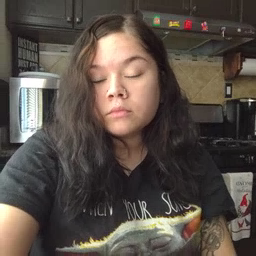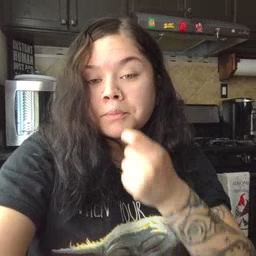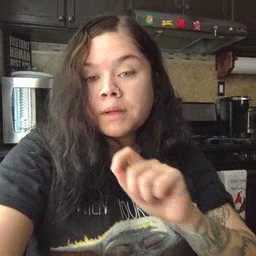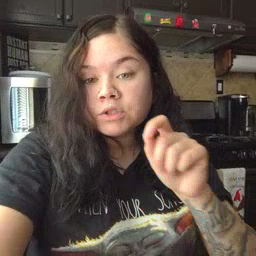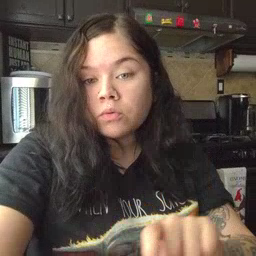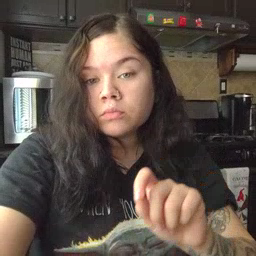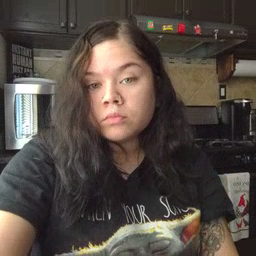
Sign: pencil